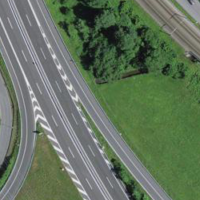
EUNIS habitat code: 57
Species observed at this site:
Ardea alba